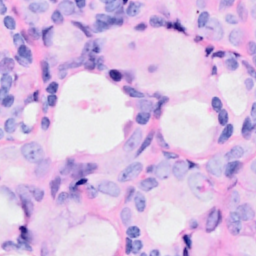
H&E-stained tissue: Breast